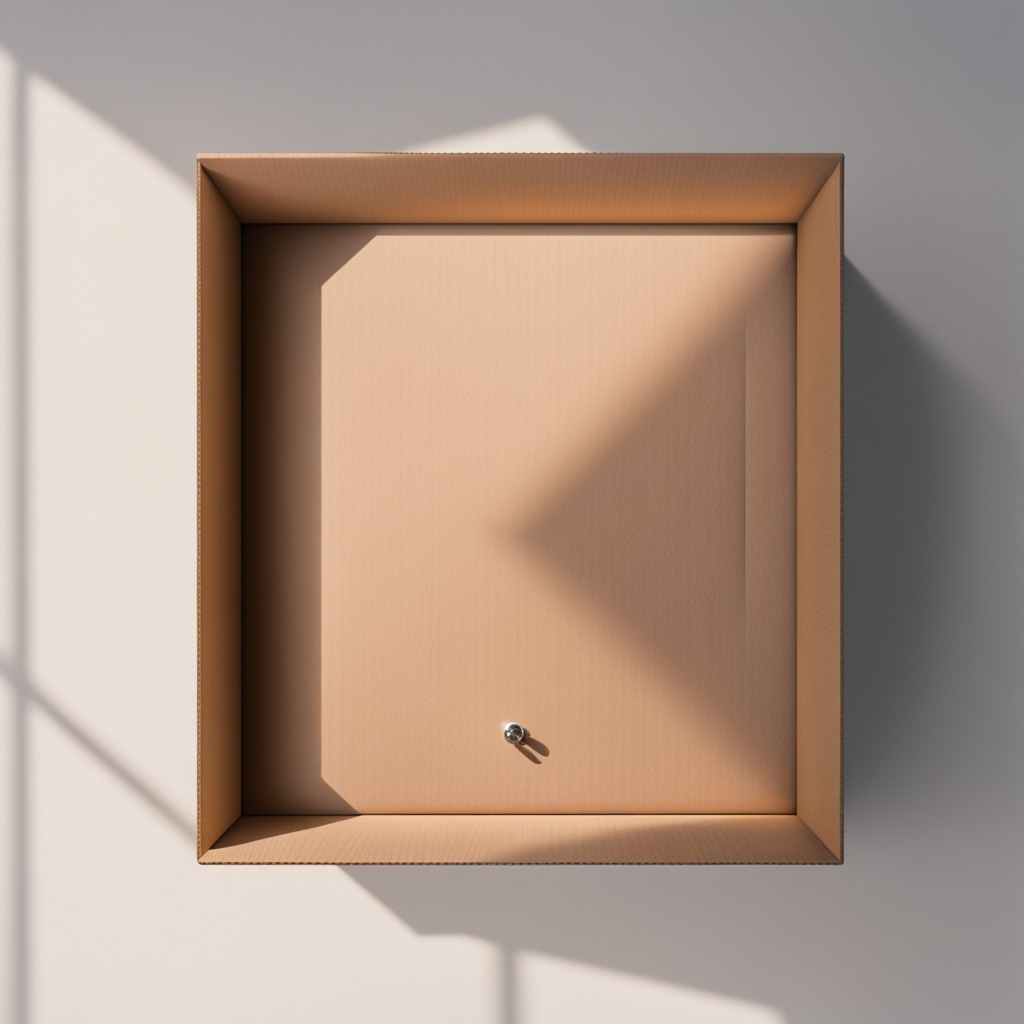
A metal screw is lying on the cardboard box surface in an outdoor workshop during daytime bright natural light soft shadows slightly creased but